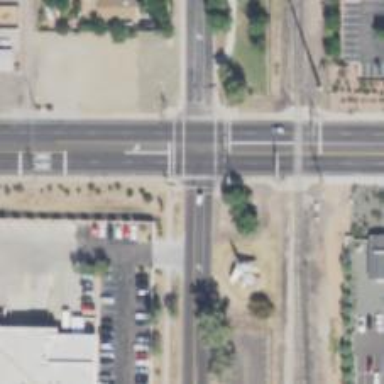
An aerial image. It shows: Solid stop line on the road marking.